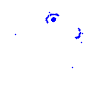
Particle: pion